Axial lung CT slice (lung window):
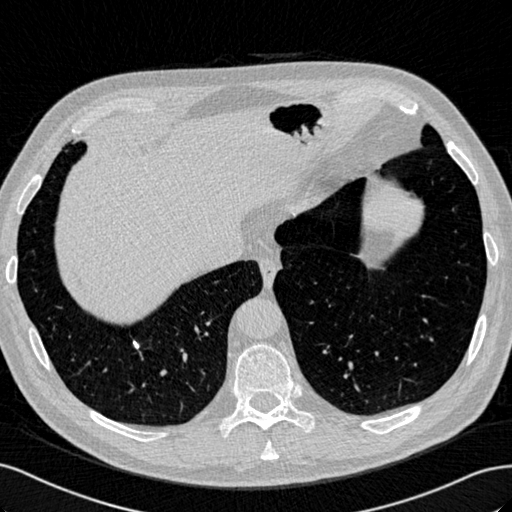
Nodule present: yes
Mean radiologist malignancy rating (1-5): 1